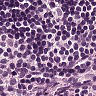
Metastatic tissue present: no